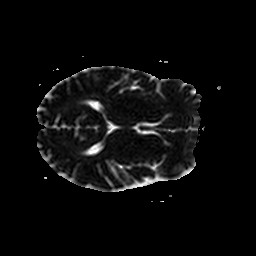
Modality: ADC
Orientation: axial
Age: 37
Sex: male
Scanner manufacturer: philips
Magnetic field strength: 1.5 T
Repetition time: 4.717 s
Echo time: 0.07714 s